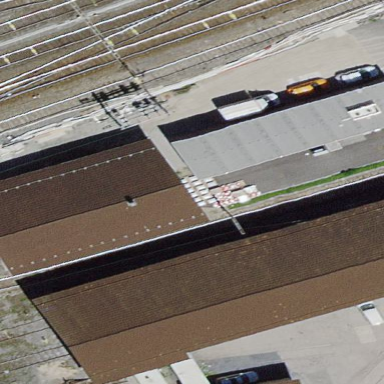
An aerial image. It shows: Transportation building.